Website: home-depot
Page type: billing-address
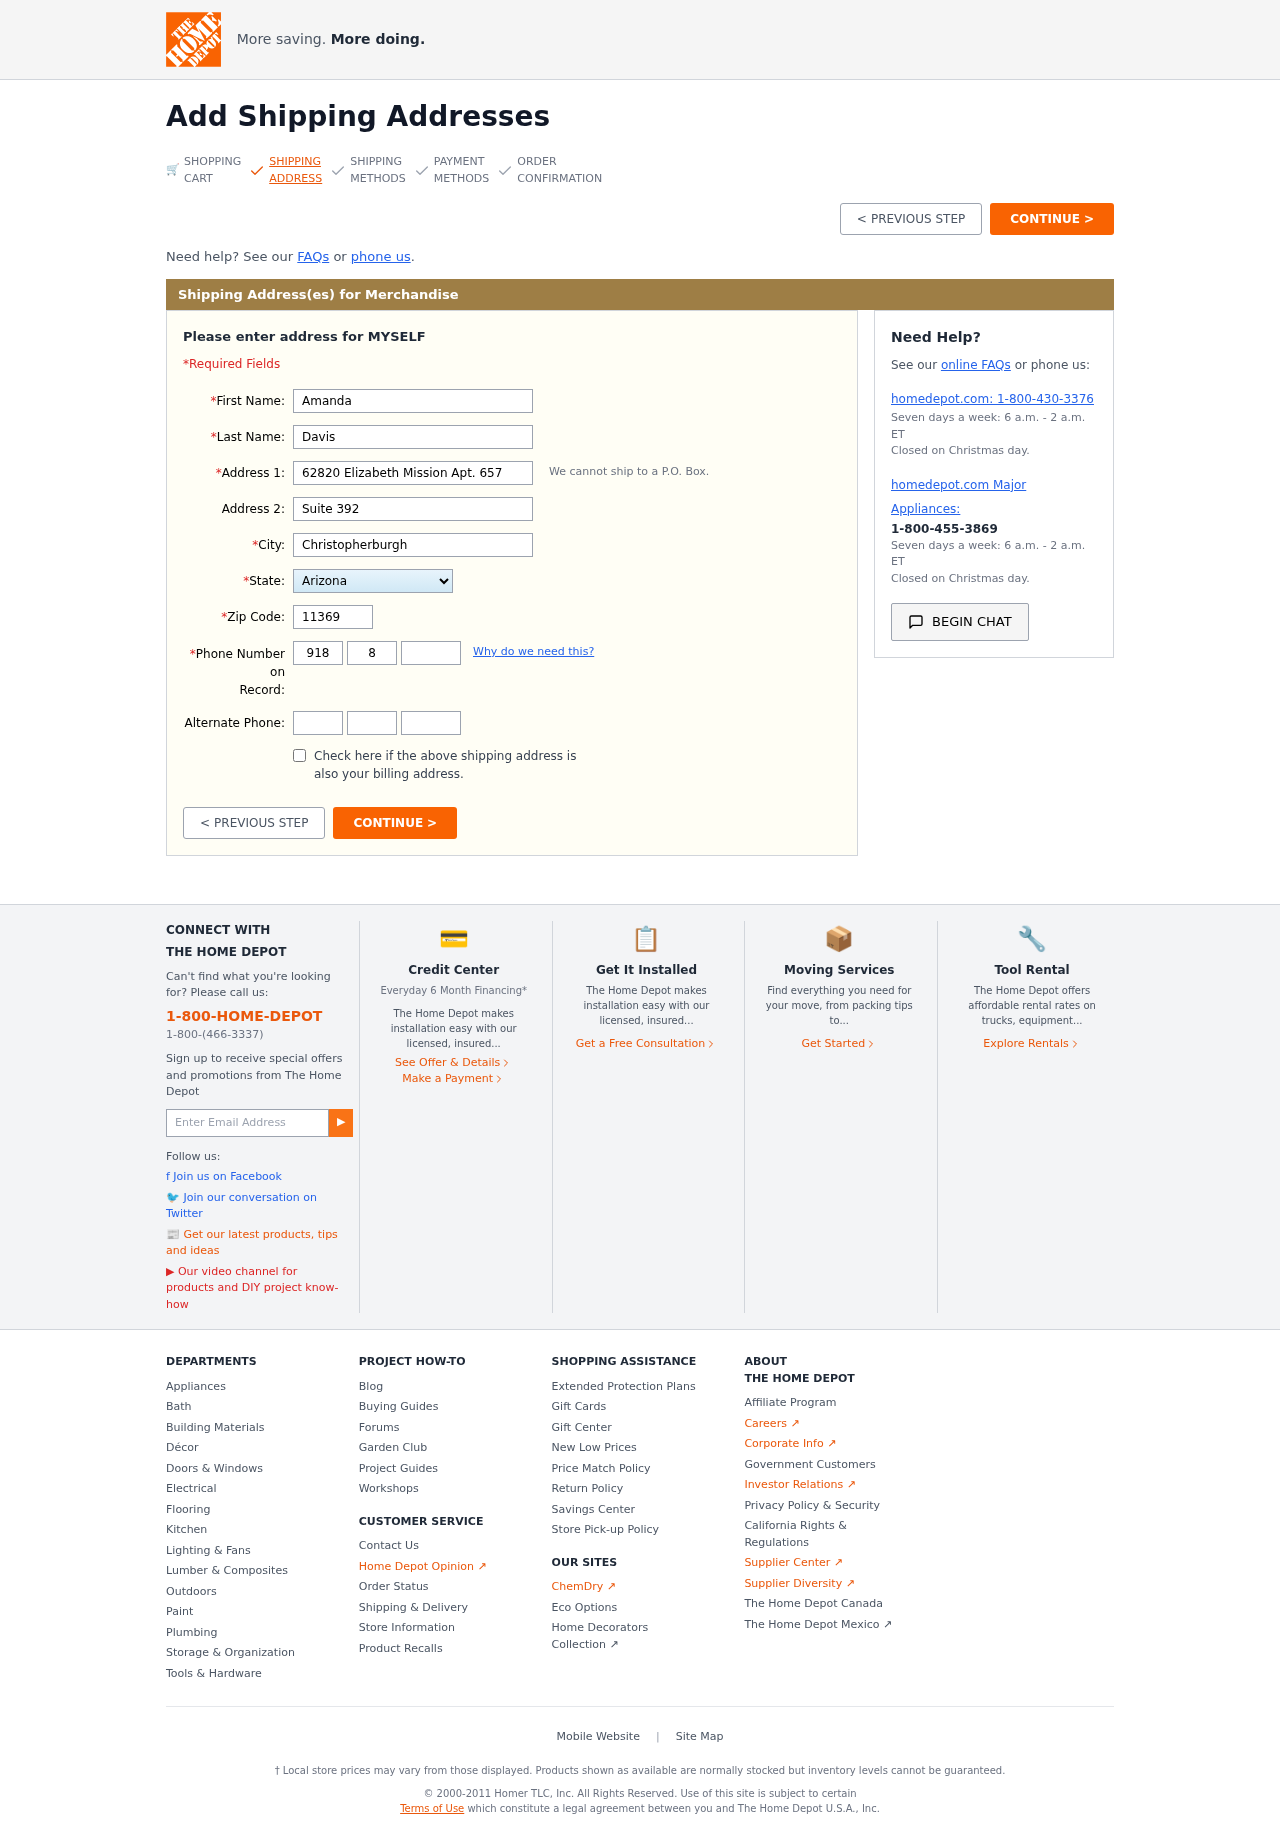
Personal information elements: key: PII_STATE
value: Arizona
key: PII_FIRSTNAME
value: Amanda
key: PII_LASTNAME
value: Davis
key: PII_STREET
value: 62820 Elizabeth Mission Apt. 657
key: PII_STREET2
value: Suite 392
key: PII_CITY
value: Christopherburgh
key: PII_POSTCODE
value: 11369
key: PII_PHONE_AREA
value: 918
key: PII_PHONE_PREFIX
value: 836
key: PII_PHONE_LINE
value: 5939
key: PII_PHONE_ALT_AREA
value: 807
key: PII_PHONE_ALT_PREFIX
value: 404
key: PII_PHONE_ALT_LINE
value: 0162